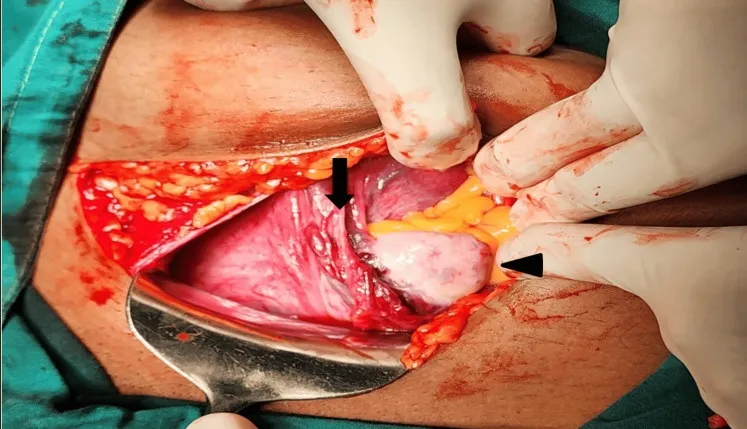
Intraoperative picture showing uterine torsion. Intraoperative image showing the uterus (arrow) and left-sided ovary (arrowhead) visible at the center.
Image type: medical_photograph (other_medical_photograph)